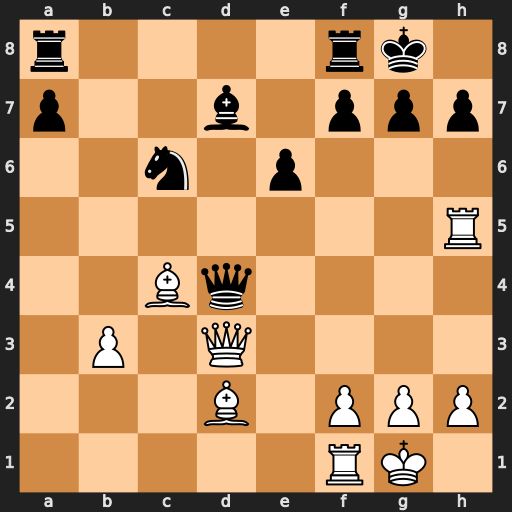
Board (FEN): r4rk1/p2b1ppp/2n1p3/7R/2Bq4/1P1Q4/3B1PPP/5RK1
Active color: w
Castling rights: -
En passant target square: -
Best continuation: Qxh7#